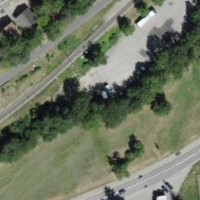
EUNIS habitat code: 55
Species observed at this site:
Pyrrhocorax graculus
Pica pica